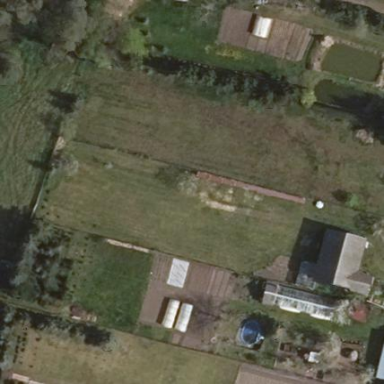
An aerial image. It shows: Allotments area.